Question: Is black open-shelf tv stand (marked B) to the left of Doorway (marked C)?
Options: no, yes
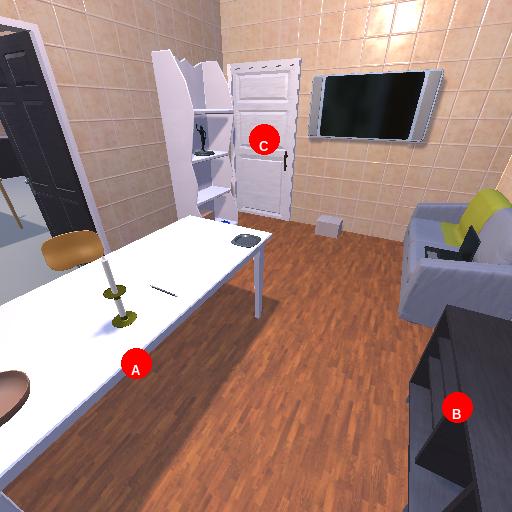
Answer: no